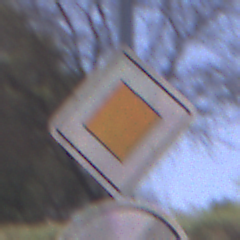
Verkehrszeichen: Vorfahrtsstrasse
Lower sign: EndeUeberholverbot
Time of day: Midday
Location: Outdoor (RoadRail)
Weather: Clear
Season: NotSpecified
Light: Natural